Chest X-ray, PA view. Patient: 14 years old, sex F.
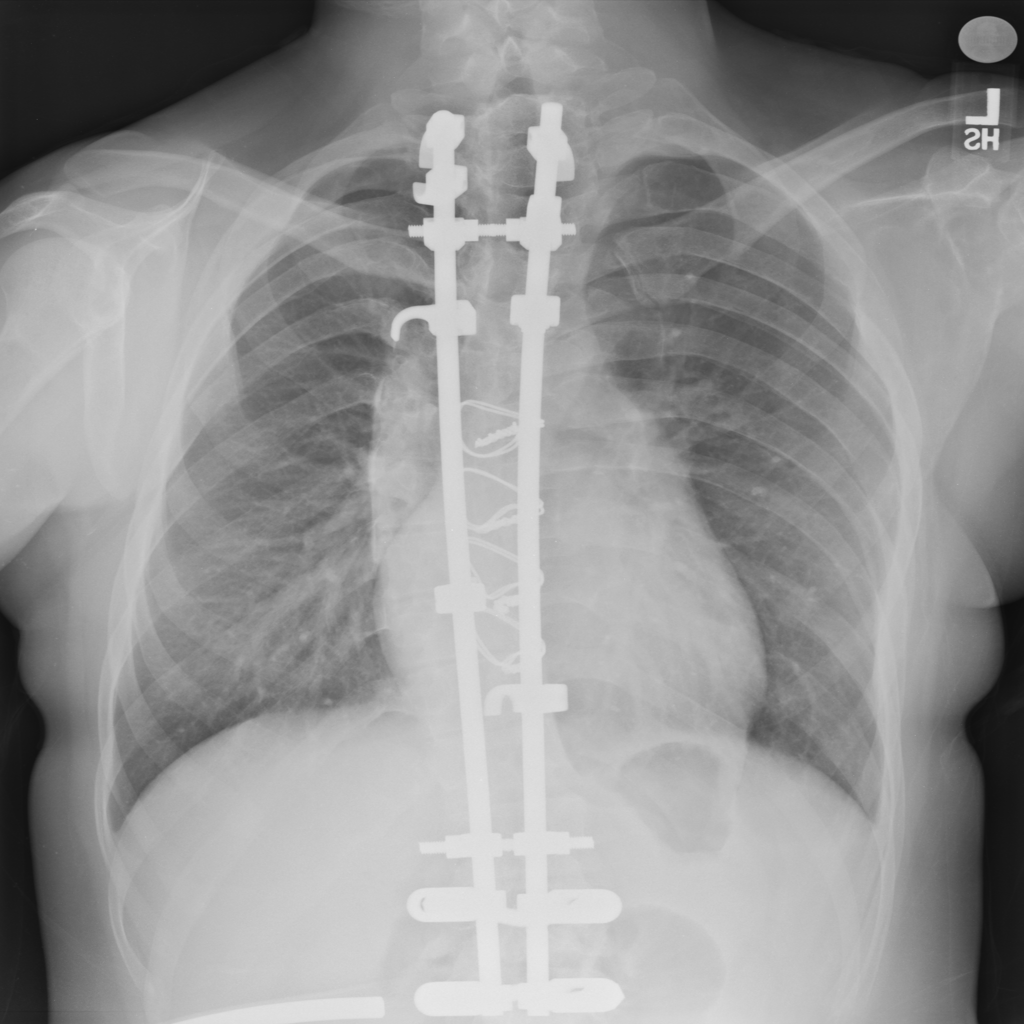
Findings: No Finding